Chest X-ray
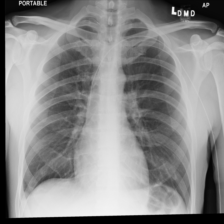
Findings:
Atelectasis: positive
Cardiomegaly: negative
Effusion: negative
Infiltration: negative
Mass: negative
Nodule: positive
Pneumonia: negative
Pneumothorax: negative
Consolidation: negative
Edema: negative
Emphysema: negative
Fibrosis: positive
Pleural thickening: negative
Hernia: negative